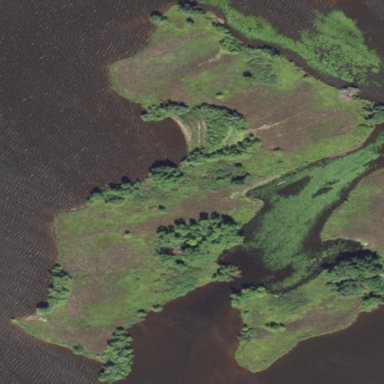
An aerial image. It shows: Marshy wetland area.